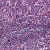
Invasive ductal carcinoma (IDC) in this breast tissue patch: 1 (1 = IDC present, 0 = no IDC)